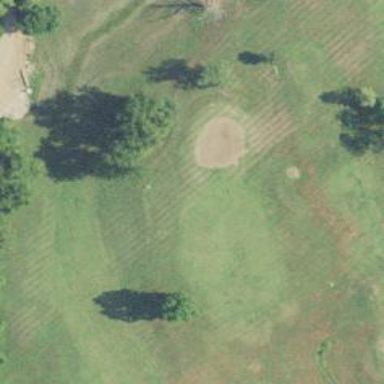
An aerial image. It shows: Golf hole.